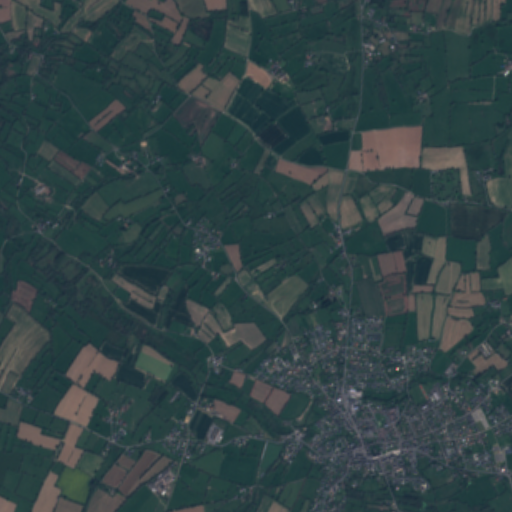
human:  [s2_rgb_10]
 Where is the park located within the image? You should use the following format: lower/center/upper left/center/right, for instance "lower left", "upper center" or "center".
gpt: The park is located in the right of the image.
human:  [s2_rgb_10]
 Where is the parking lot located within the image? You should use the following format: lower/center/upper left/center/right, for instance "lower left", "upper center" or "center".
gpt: The parking lot is located in the lower right of the image.
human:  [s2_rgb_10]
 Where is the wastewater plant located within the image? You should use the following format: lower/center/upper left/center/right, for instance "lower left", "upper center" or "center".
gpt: The wastewater plant is located in the lower center of the image.
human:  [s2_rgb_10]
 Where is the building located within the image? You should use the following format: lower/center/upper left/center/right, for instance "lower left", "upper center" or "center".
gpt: There is no building in the image.